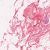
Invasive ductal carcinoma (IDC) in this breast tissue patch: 0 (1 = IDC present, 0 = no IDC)